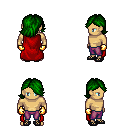
a pixel art fantasy rpg character, male body template, human, tanned skin, red cape, magenta pants, green swoop hairstyle, gold gloves, ghillies, four views (front, back, left, right), 2x2 character sprite sheet, small pixel art, hard edges, no anti-aliasing